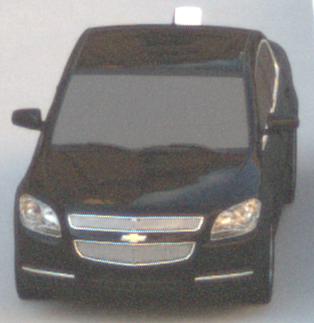
Make: Chevrolet
Model: Malibu 2.4
Detailed model: Malibu
Model produced from: 2012/07
Model produced until: 2014/08
Doors: 4
Color: black
Road condition: dry road
Daytime: morning or afternoon
Contrast: low contrast